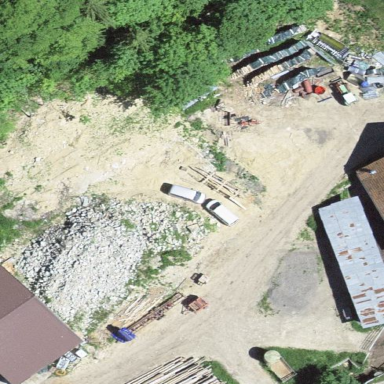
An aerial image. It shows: Sty building.